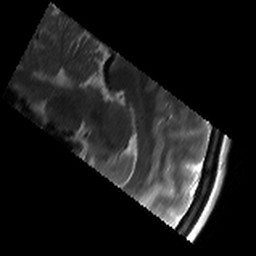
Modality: T2w
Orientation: sagittal
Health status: healthy
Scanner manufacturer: siemens
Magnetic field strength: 3 T
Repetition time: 8.02 s
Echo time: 0.08 s